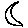
Label: moon